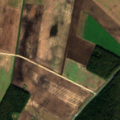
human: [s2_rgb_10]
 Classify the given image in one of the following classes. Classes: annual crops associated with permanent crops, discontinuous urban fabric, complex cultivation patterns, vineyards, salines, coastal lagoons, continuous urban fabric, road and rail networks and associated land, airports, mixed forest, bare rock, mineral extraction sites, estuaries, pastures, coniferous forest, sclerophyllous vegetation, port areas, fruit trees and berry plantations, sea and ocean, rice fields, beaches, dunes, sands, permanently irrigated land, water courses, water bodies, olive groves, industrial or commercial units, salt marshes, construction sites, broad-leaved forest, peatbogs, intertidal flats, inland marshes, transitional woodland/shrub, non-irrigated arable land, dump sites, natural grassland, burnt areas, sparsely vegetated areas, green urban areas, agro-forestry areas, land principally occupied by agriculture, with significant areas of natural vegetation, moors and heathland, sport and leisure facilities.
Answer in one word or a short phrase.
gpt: non-irrigated arable land, mixed forest